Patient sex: M
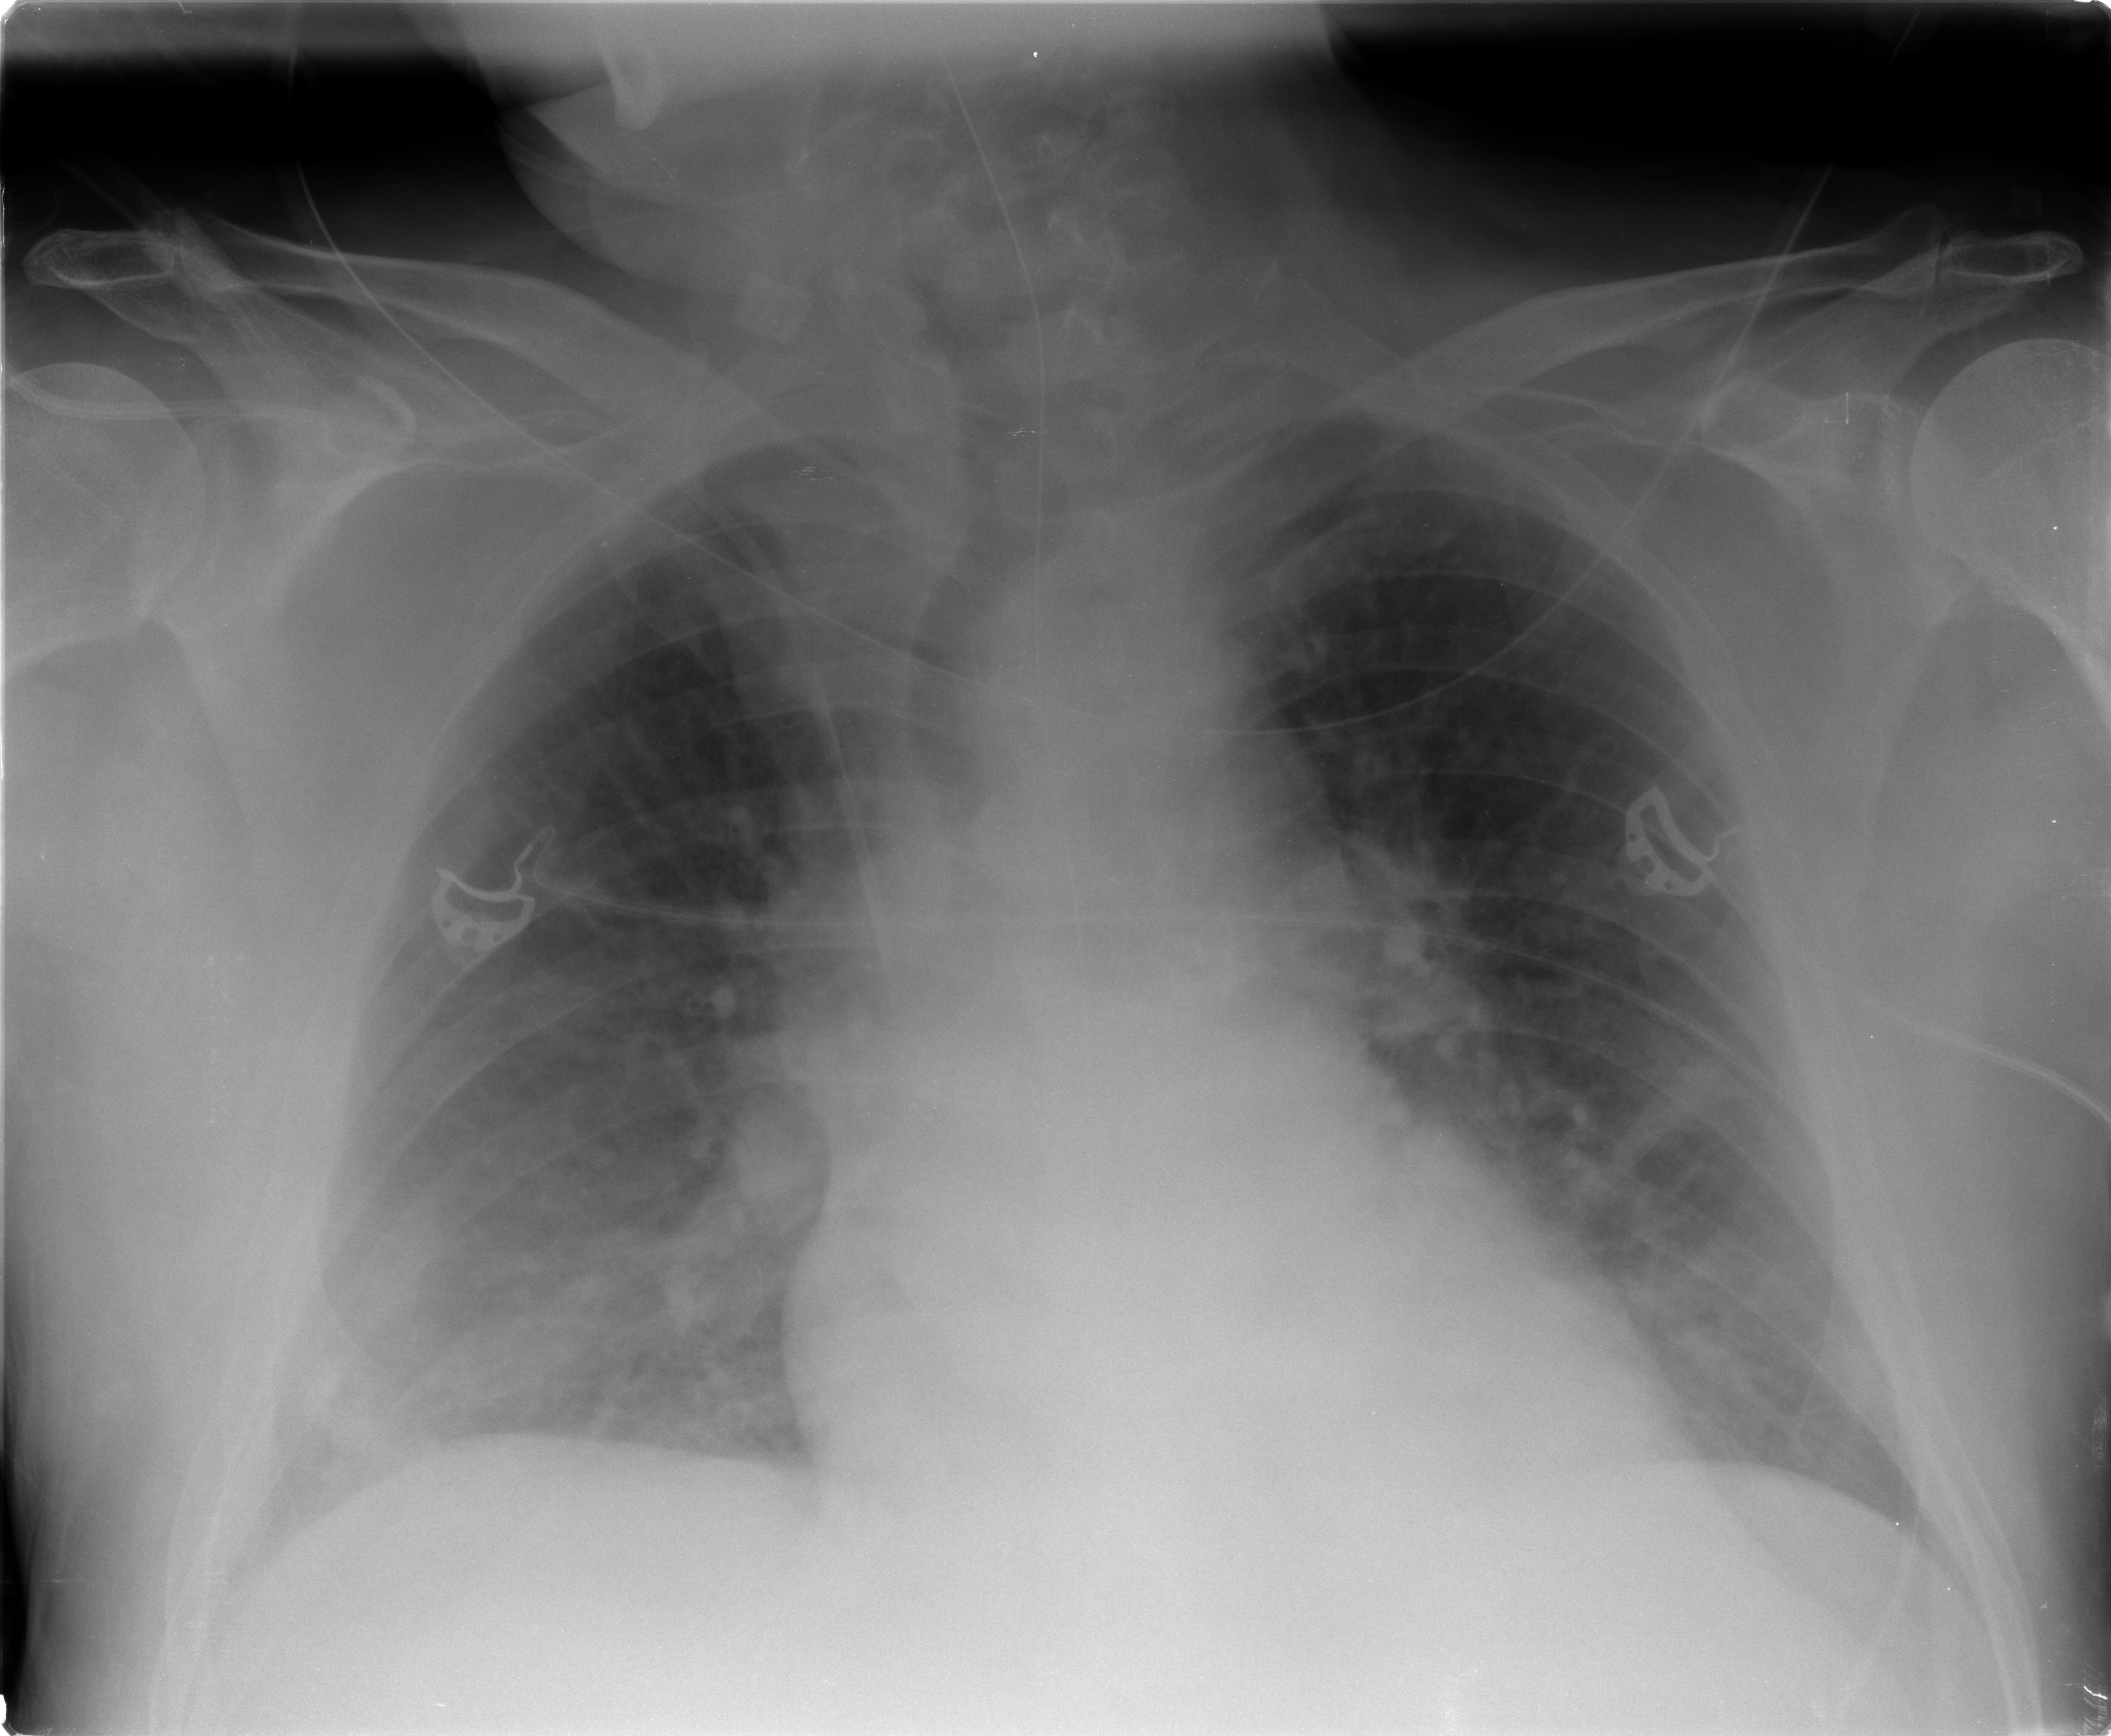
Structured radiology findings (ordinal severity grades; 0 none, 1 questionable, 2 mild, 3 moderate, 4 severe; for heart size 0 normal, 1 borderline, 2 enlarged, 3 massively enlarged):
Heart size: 0
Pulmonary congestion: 2
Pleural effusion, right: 1
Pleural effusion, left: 0
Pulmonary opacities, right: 0
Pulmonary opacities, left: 1
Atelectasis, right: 1
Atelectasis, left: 1